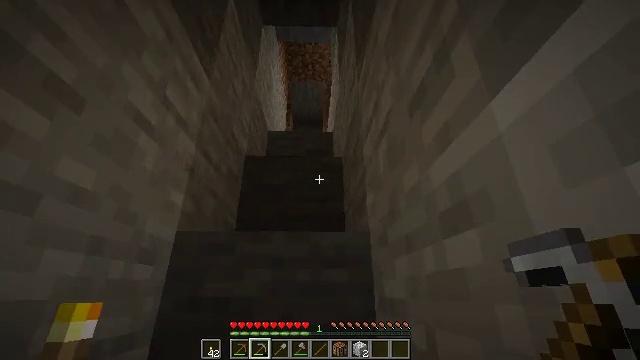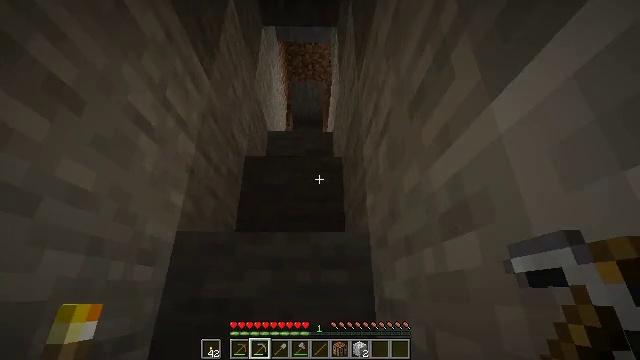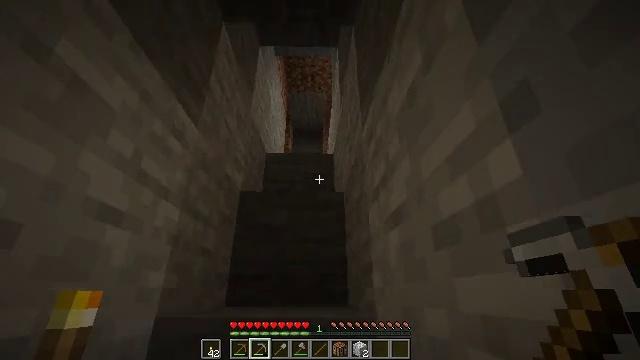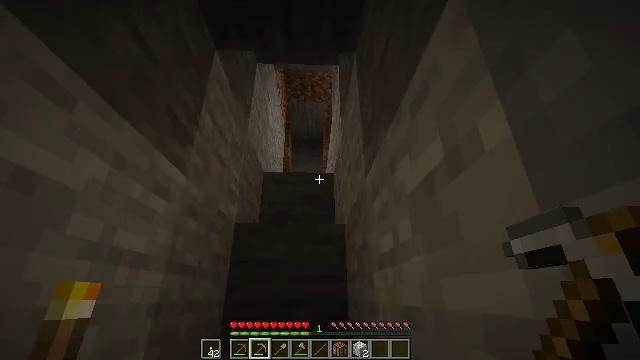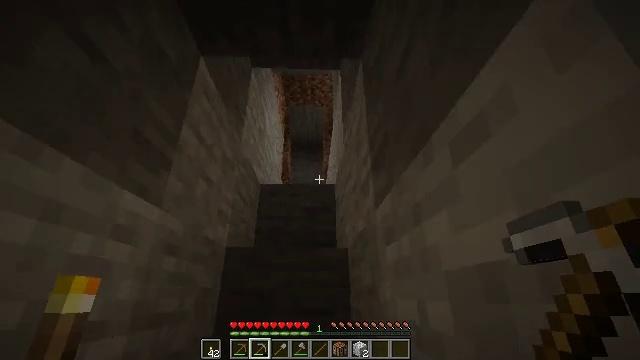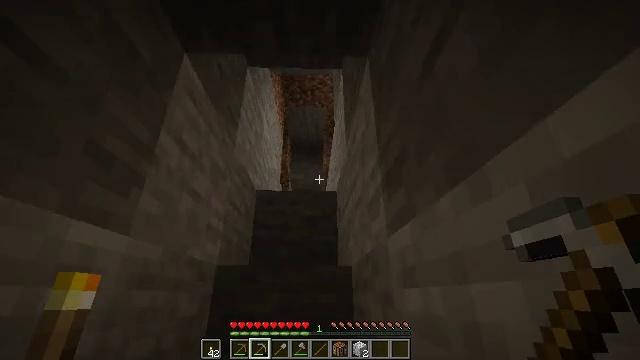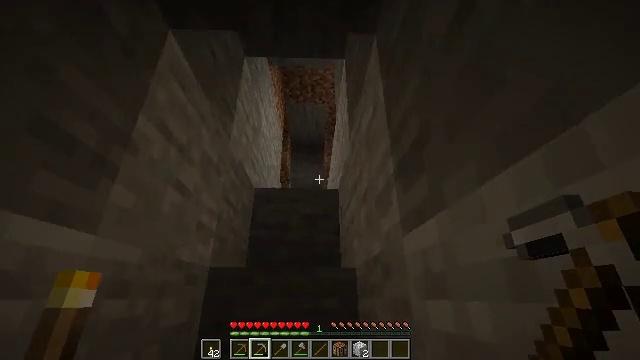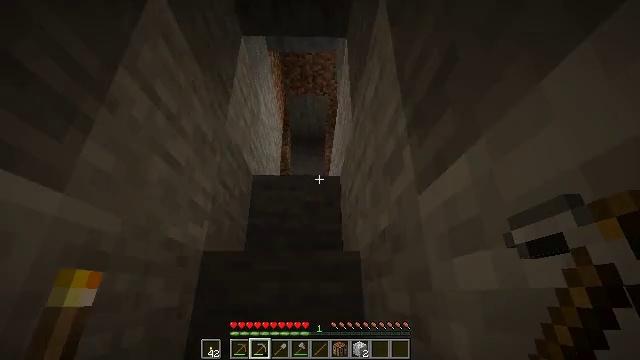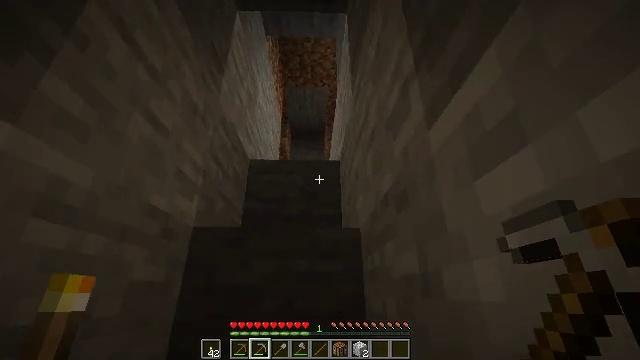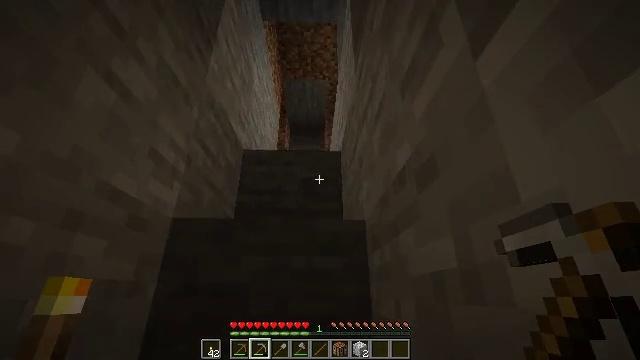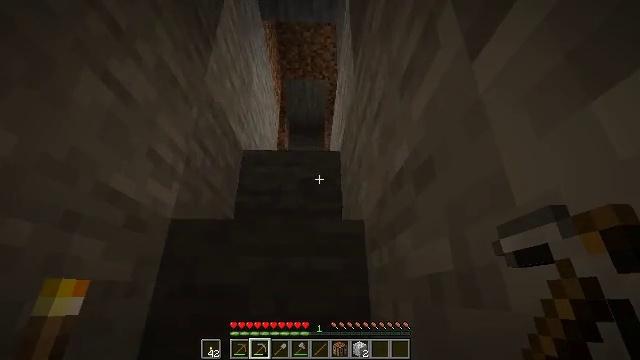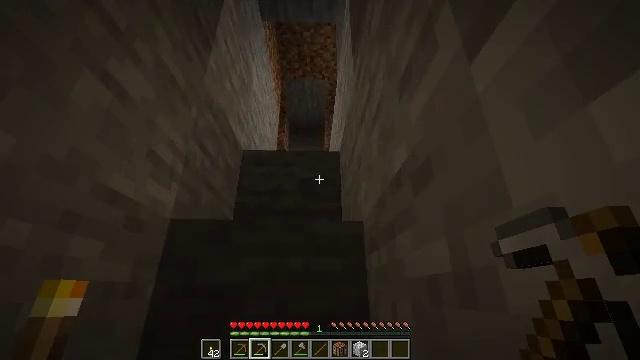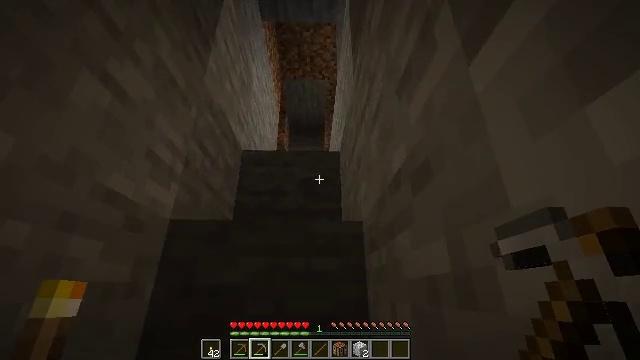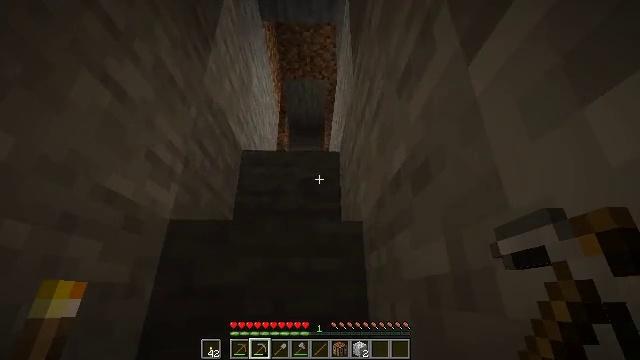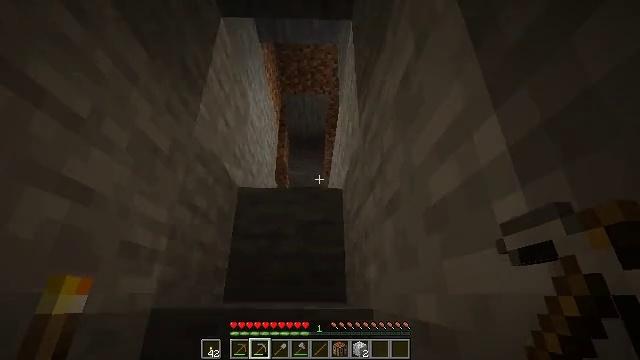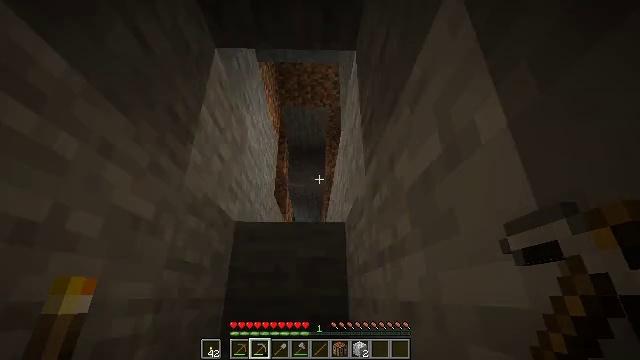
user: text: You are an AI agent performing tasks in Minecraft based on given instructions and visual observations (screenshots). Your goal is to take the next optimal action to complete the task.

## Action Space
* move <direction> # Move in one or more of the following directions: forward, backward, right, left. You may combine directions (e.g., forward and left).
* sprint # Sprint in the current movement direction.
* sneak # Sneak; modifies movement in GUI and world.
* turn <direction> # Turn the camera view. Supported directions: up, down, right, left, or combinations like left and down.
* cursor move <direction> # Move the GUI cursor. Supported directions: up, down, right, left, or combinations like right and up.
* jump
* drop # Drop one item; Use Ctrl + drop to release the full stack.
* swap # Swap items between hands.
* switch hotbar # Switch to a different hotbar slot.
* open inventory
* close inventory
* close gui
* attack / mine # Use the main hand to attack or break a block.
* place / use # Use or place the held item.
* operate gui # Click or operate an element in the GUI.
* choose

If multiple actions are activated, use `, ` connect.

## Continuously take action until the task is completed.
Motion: motion action
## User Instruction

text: Break the stone block.
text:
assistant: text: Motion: move forward, jump
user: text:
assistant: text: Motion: move forward, jump
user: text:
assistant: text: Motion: move forward, jump
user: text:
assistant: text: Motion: move forward, jump
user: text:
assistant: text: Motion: move forward, jump
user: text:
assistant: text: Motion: move forward
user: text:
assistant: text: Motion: move forward
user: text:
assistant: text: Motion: move forward
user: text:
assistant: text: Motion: move forward
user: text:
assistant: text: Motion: move forward
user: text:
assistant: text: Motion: move forward
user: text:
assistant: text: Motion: move forward
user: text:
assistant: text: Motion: move forward, jump
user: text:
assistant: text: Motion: move forward, jump
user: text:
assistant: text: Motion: move forward, jump
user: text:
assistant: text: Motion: move forward, jump
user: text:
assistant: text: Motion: move forward, jump
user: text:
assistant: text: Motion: move forward
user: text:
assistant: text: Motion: move forward
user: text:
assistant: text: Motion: move forward
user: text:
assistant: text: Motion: move forward
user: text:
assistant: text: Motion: move forward and move left
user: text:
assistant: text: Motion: move forward and move left
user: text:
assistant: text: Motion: move forward and move left
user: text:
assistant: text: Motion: move forward and move left
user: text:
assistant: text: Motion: move forward and move left, turn right
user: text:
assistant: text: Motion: move forward and move left, turn right, jump
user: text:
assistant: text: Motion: move forward and move left, turn right, jump
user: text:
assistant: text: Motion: move forward and move left, turn right, jump
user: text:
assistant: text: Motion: move forward and move left, turn right, jump